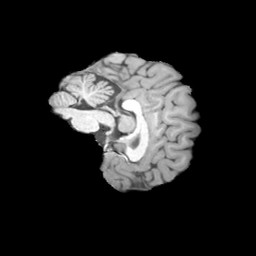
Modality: T1w
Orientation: sagittal
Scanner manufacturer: siemens
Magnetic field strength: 3 T
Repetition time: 2 s
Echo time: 0.0024 s